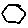
Label: hexagon